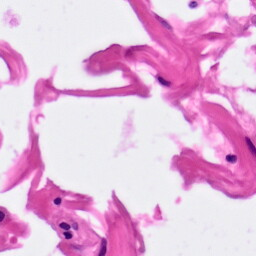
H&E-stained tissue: Pancreatic